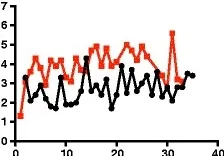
Blood glucose, ketones, and daily weights. Ketones. Are graphed for each day the patient was treated with ERKD. Data for patient no. 1 is depicted in the panels (A, C, E) to the left and patient no.
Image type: pathology (immunostaining)